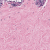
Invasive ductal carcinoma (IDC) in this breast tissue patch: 0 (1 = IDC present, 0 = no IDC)